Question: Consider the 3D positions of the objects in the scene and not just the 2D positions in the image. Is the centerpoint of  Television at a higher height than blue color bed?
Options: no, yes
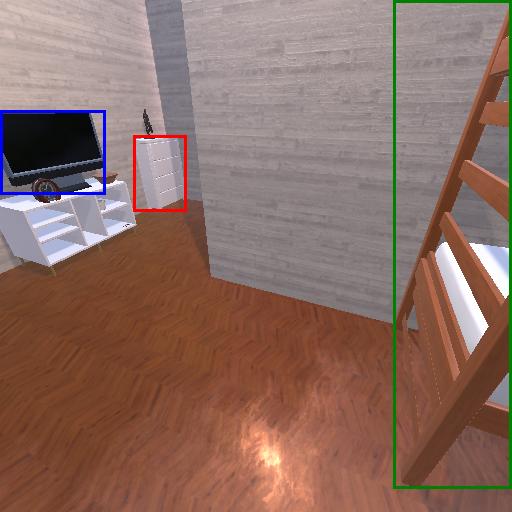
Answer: no